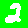
Digit: 2